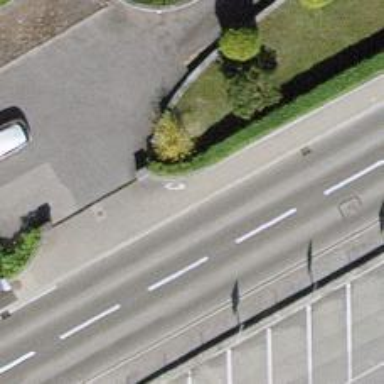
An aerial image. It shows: Asphalt sidewalk.